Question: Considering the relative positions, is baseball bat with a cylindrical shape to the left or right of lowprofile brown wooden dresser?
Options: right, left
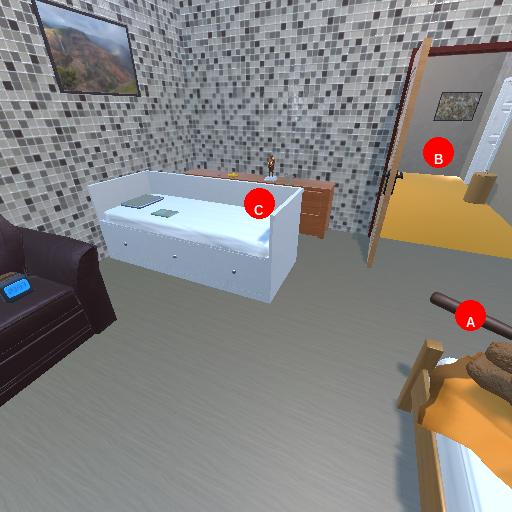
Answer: right